Question: I have this weird problem with my custom camera in the samsung S4. I all other devices I have tested it works, even on S4 mini.
The pictures taken looks like this:

There is these white stripes, what could these be?
The code does not do nothing weird, I think...
'''
@Override
public void onPictureTaken(byte[] data, Camera myCamera) {
File pictureFile = getOutputMediaFile(MEDIA_TYPE_IMAGE);
if (pictureFile == null) {
return;
}
try {
FileOutputStream fos = new FileOutputStream(pictureFile);
fos.write(data);
fos.close();
resizeImage(pictureFile.getPath());
Intent returnIntent = new Intent();
returnIntent.putExtra("path", pictureFile.getPath());
setResult(RESULT_OK, returnIntent);
finish();
} catch (FileNotFoundException e) {
//stuff
} catch (IOException e) {
//stuff
}
}
'''
This is the resize, maybe has something to do:
'''
private void resizeImage(String picturePath) {
try {
Bitmap bitmapIn = BitmapFactory.decodeFile(picturePath);
Float w = (float) bitmapIn.getWidth();
Float h = (float) bitmapIn.getHeight();
Float aspect = w / h;
if ((w * h) > 120000) {
Bitmap bitmapOut;
int neww = 400;
if (w < h) {
neww = 300;
}
Float newh = (h * neww) / w;
bitmapOut = Bitmap.createScaledBitmap(bitmapIn, neww,
newh.intValue(), false);
File file = getOutputMediaFile(MEDIA_TYPE_IMAGE);
FileOutputStream fOut;
fOut = new FileOutputStream(file);
bitmapOut.compress(Bitmap.CompressFormat.JPEG, 60, fOut);
fOut.flush();
fOut.close();
bitmapOut.recycle();
} else {
}
bitmapIn.recycle();
} catch (Exception e) {
//stuff
}
}
'''
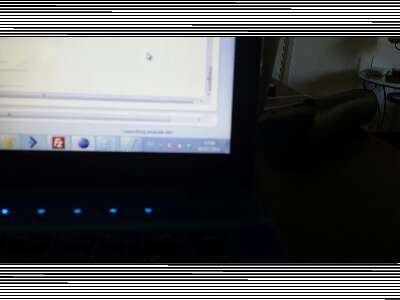
Answer: Maybe you can solve this problem, using optimal picture size according to device.
<URL>